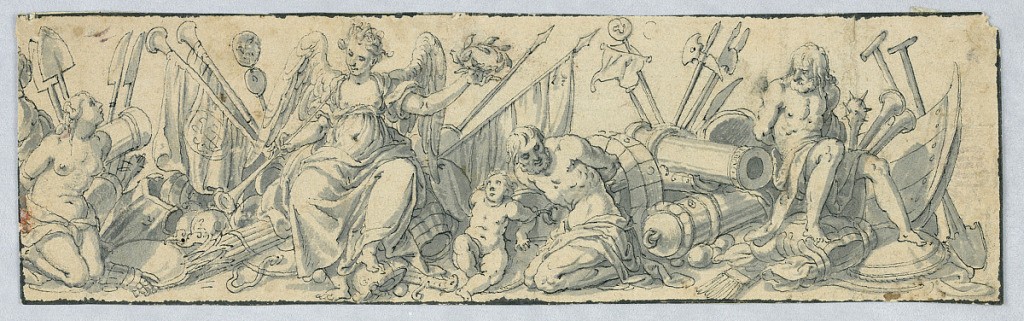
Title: Allegory of Fame
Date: ca. 1799
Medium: Pen and ink on paper
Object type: Drawing
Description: Probable Allegory of Fame with spoils of war.